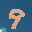
Label: 9